Question: I need to fetch the table records in json format from a Web API. I'm not able to get multiple records in json format.

Code:
'''
[HttpGet]
public IHttpActionResult GetGPS()
{
try
{
using (smartpondEntities DB = new smartpondEntities())
{
var gps = DB.GPS.ToList();
var gpsJson = JsonConvert.SerializeObject(gps);
return Ok(gpsJson);
}
}
'''
Response
'''
{"success":true,"gps":{"id":1,"lat":"8888","longitude":"88888"}}
'''
Datatype
'''
public partial class GP
{
public int id { get; set; }
public Nullable<System.DateTime> updatedTime { get; set; }
public string lat { get; set; }
public string longitude { get; set; }
public string deviceid { get; set; }
}
'''
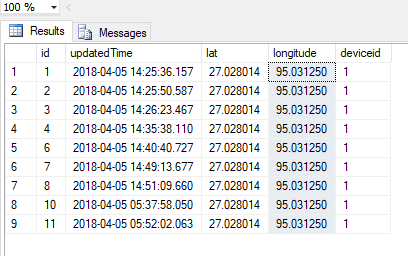
Answer: You can get the results in a list and then serialize it into Json like below.
To Convert:
'''
using Newtonsoft.Json;
var gpsJson = JsonConvert.SerializeObject(gps);
'''
To return:
1.
'''
var gps = DB.GPS.ToList();
return Ok( new { results = gps });
'''
2.
'''
return Ok(gpsJson);
'''